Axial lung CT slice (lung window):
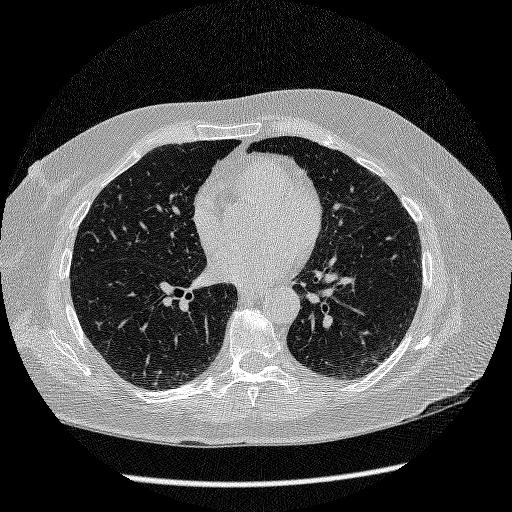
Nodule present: no